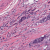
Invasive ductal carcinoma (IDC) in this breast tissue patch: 1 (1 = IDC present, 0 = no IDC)